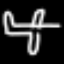
Label: airplane